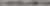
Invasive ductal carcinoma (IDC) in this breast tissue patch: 0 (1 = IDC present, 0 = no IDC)